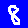
Digit: 8